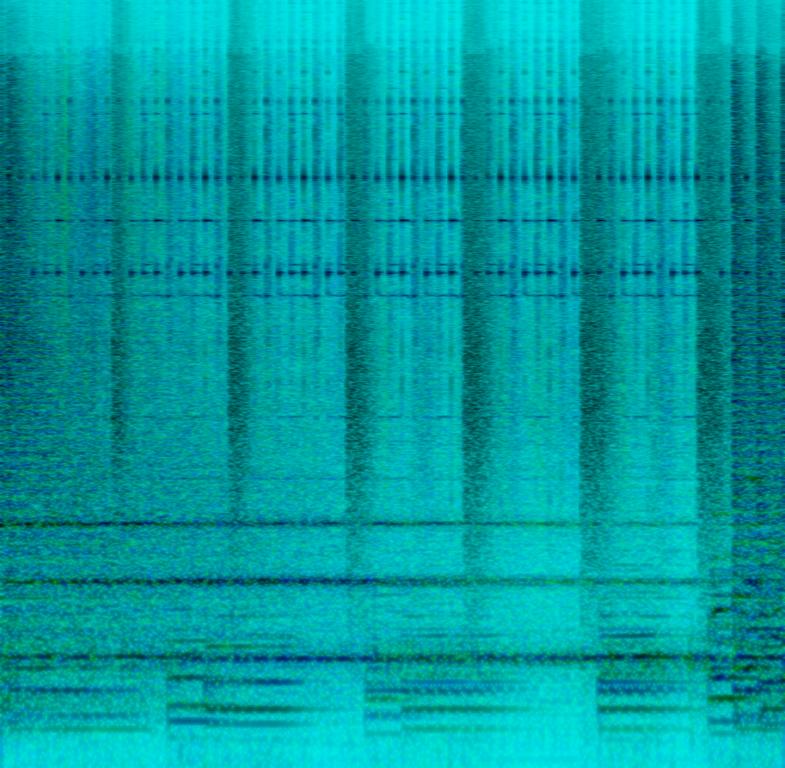
This song contains a synth melody that sounds a little in the background slowly coming more into focus. This sound is full of reverb. Other synth sounds are playing pads and experimental pluck sounds. A glass sound is being played as a hi hat and a noise snare sound takes a lot of space with sounds panned to the left and right side of the speakers. This song may be playing in a club.